Question: I am developing android apps using android sdk. I have a common library that is shared by multiple projects. The projects use the same code from the shared library but with their own res, image, and sound, etc. But if these projects are installed on the same device, when I run one of them, it will bring up other apps that built from the shared library.
Anyone can help me on how to solve this issue? Thanks

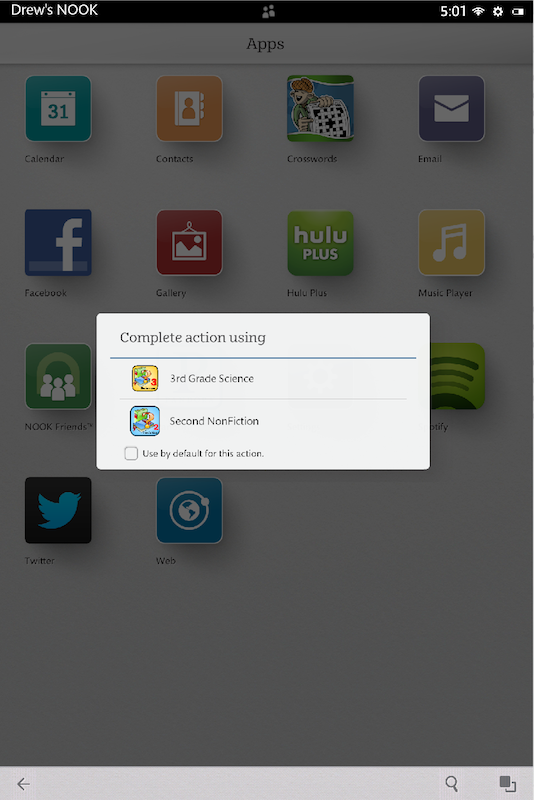
Answer: It appears that you are not using a true Android Library Project, described here: <URL>.
The "Complete Action Using" Dialog appears when firing an Intent to load an 'Activity' that may not be in the same Application.
Please verify that you are sharing resources and code via an Android Library Project.
With an Android Library Project, you can share resources between multiple different applications that are distributed via separate .APK's without confusion between components. It is done all the time by many developers.